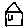
Label: house